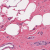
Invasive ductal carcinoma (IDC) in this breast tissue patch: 0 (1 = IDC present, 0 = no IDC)